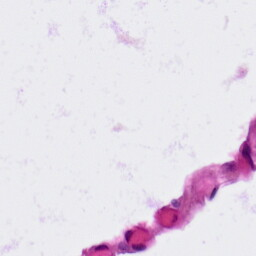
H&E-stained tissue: Lung